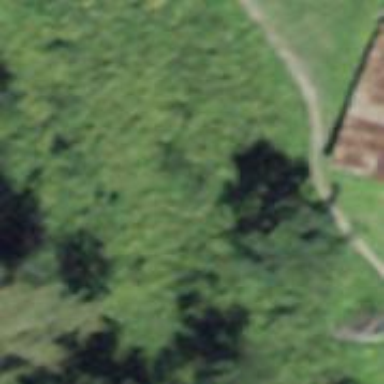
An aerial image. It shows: Path.